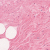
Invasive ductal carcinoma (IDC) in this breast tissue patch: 0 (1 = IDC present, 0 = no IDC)